Question: OK, this should be relatively simple :

- - 'Head (+)'
Code :
'''
$(document).ready(function(){
var s1 = [['Head (+)',<?php echo $headScore; ?>], ['Head (-)',<?php echo 6-$headScore; ?>]];
var s2 = [['Body (+)',<?php echo $totalScore-$headScore; ?>], ['Body (-)',<?php echo 7-$totalScore+$headScore; ?>]];
var plot3 = $.jqplot('linkchart', [s1,s2], {
title:"Score Profile",
seriesDefaults: {
// make this a donut chart.
renderer:$.jqplot.DonutRenderer,
rendererOptions:{
// Donut's can be cut into slices like pies.
sliceMargin: 3,
// Pies and donuts can start at any arbitrary angle.
startAngle: -90,
showDataLabels: false
},
legend: { show:true, location: 'e' }
}
});
});
'''
What am I doing wrong?
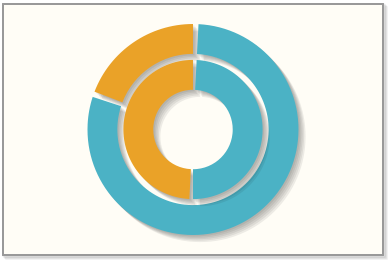
Answer: Kameleon,
It looks like you have done a silly mistake. : )
First end the seriesDefaults property and then define the legend.
You have placed the legend inside the seriesDefaults.
'''
var plot3 = $.jqplot('linkchart', [s1,s2], {
title:"Score Profile",
seriesDefaults: {
// make this a donut chart.
renderer:$.jqplot.DonutRenderer,
rendererOptions:{
// Donut's can be cut into slices like pies.
sliceMargin: 3,
// Pies and donuts can start at any arbitrary angle.
startAngle: -90,
showDataLabels: false
} // Not here...
},
//Place the legend here....
legend: { show:true, location: 'e' }
});
});
'''
I have not tested it. But I think it should work.
Thank you.